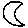
Label: moon